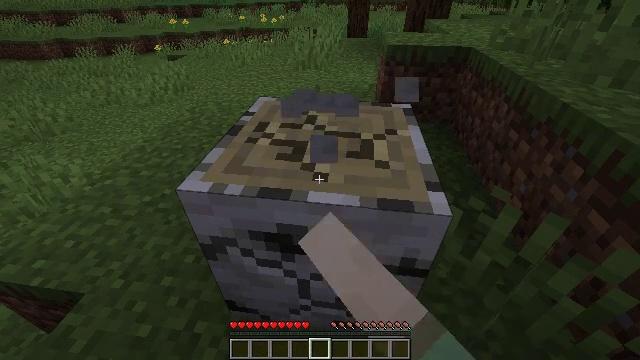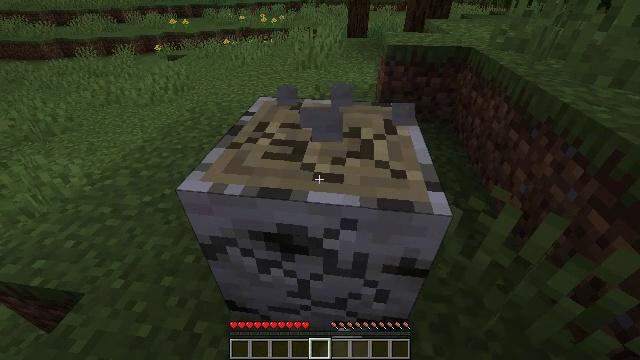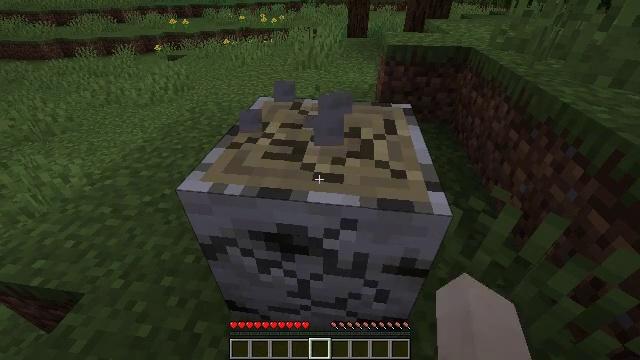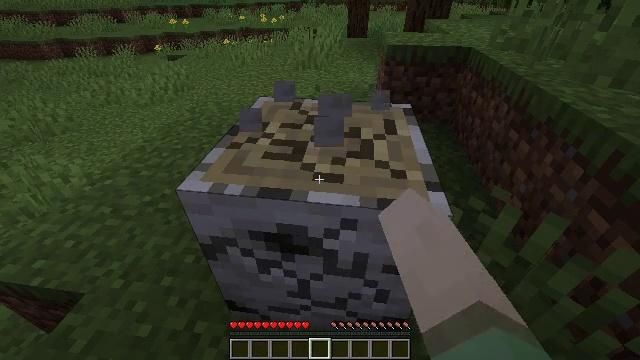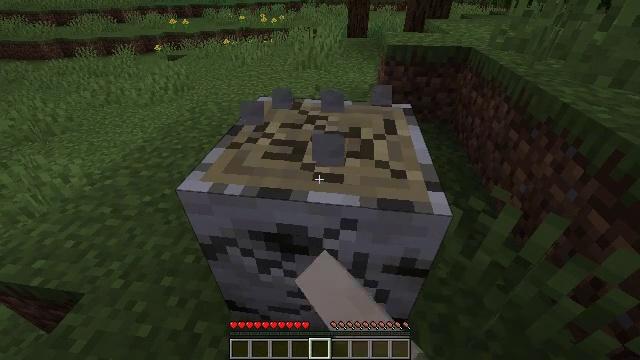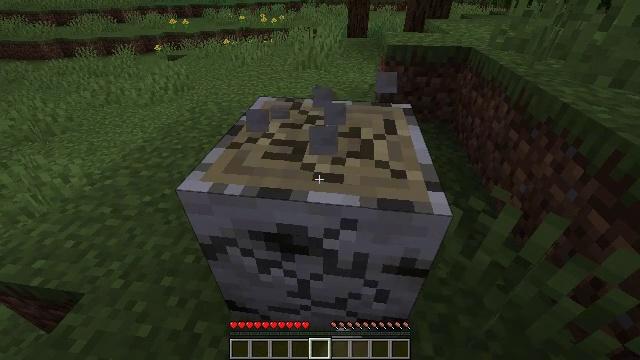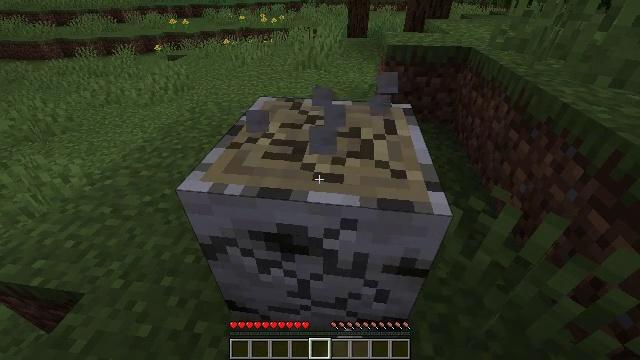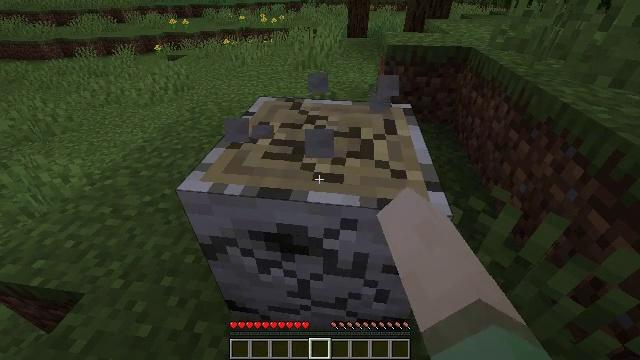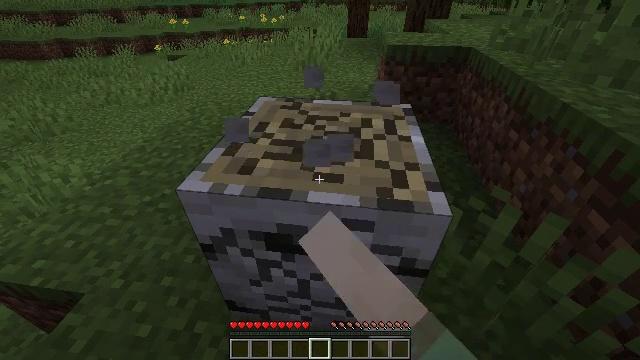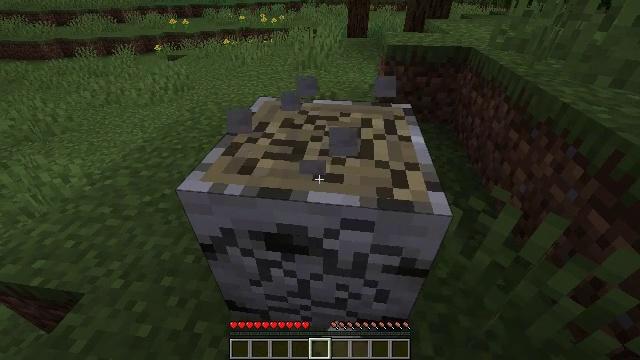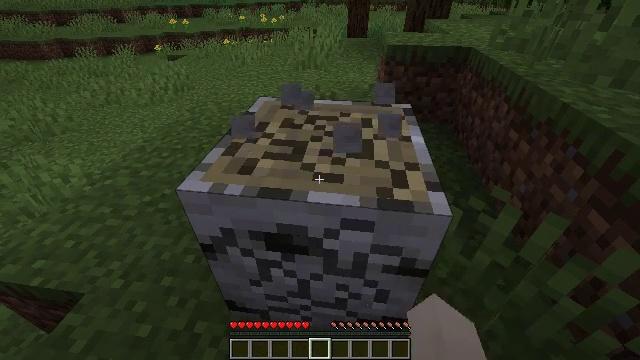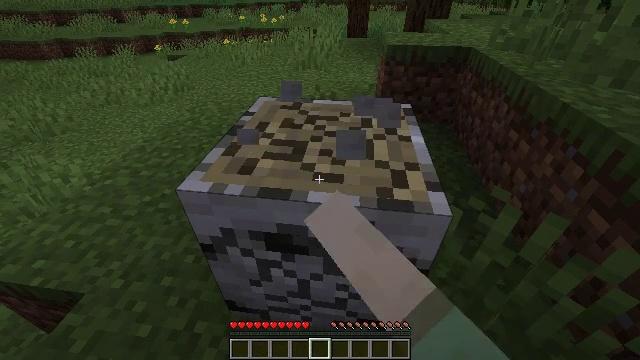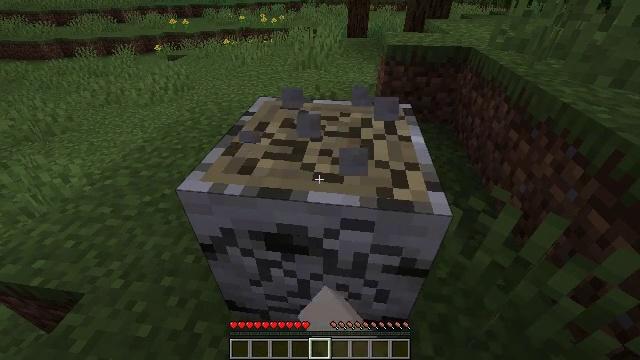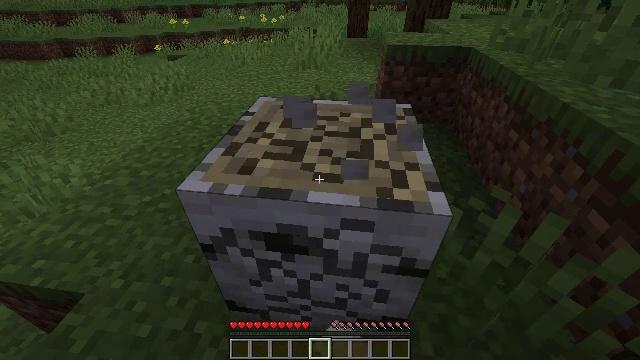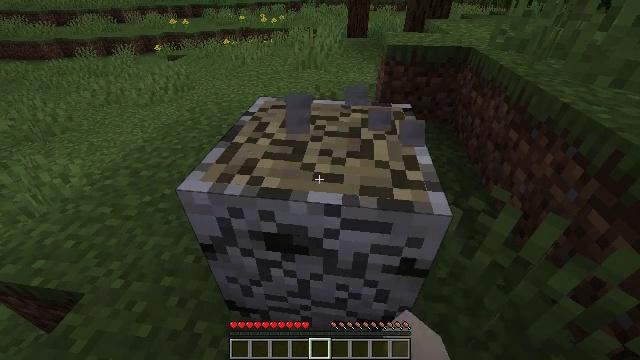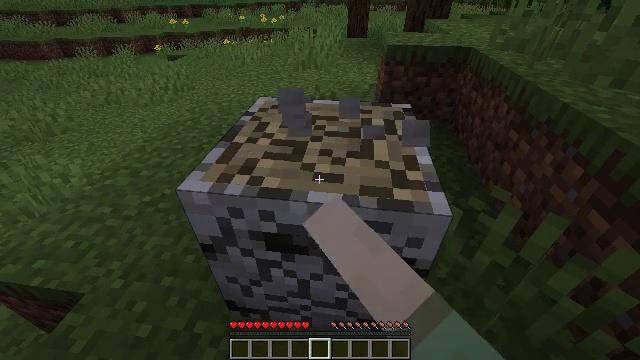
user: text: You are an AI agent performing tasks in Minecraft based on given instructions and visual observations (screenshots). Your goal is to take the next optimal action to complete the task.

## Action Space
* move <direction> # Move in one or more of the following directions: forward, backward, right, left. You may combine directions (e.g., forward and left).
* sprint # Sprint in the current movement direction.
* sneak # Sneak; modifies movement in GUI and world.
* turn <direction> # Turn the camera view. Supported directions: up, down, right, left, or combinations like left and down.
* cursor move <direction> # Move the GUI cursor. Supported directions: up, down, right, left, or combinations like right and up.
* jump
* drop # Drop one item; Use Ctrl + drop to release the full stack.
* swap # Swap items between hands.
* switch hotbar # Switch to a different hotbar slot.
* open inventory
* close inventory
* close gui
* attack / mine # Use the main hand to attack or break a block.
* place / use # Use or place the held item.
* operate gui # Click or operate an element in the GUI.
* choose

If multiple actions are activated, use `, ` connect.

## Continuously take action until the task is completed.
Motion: motion action
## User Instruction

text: Harvest birch logs from birch trees.
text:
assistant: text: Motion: attack / mine
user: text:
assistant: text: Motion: attack / mine
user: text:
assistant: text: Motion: attack / mine
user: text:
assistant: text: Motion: attack / mine
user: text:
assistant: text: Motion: attack / mine
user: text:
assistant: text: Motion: attack / mine
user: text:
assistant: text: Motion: attack / mine
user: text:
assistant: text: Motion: attack / mine
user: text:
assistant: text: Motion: attack / mine
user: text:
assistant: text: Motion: attack / mine
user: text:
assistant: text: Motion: attack / mine
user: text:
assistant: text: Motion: attack / mine
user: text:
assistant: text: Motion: attack / mine
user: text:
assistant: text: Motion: attack / mine
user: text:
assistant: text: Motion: attack / mine
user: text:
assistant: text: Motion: attack / mine
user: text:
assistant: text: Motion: attack / mine
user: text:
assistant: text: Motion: attack / mine
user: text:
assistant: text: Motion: attack / mine
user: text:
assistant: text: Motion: attack / mine
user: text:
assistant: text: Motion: attack / mine
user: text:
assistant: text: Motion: attack / mine
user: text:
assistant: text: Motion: attack / mine
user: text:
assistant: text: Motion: attack / mine
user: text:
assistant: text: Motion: attack / mine